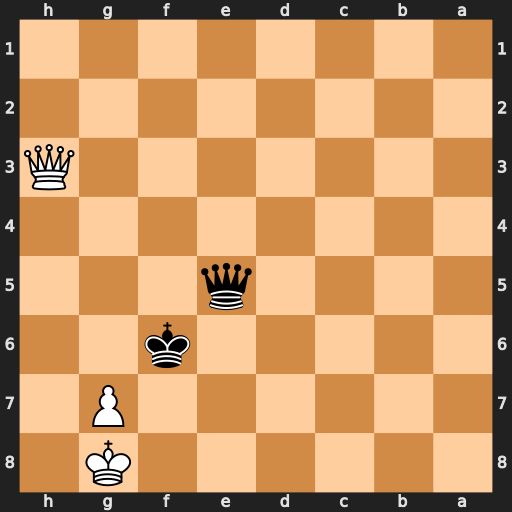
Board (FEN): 6K1/6P1/5k2/4q3/8/7Q/8/8
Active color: b
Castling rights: -
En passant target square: -
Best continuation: Qe8+ Kh7 Qg6+ Kh8 Qxg7#